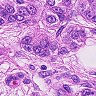
Metastatic tissue present: yes